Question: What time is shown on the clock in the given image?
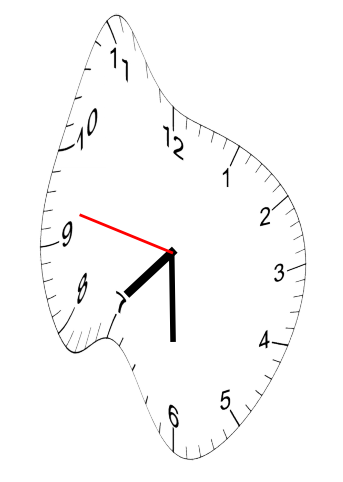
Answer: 07:29:47